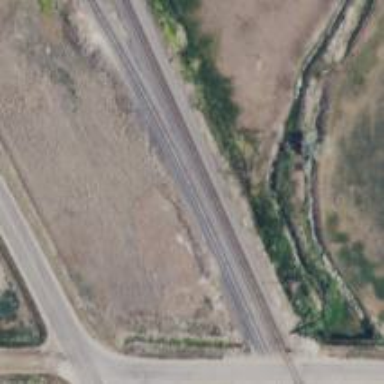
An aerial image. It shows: Railway track with single rail.